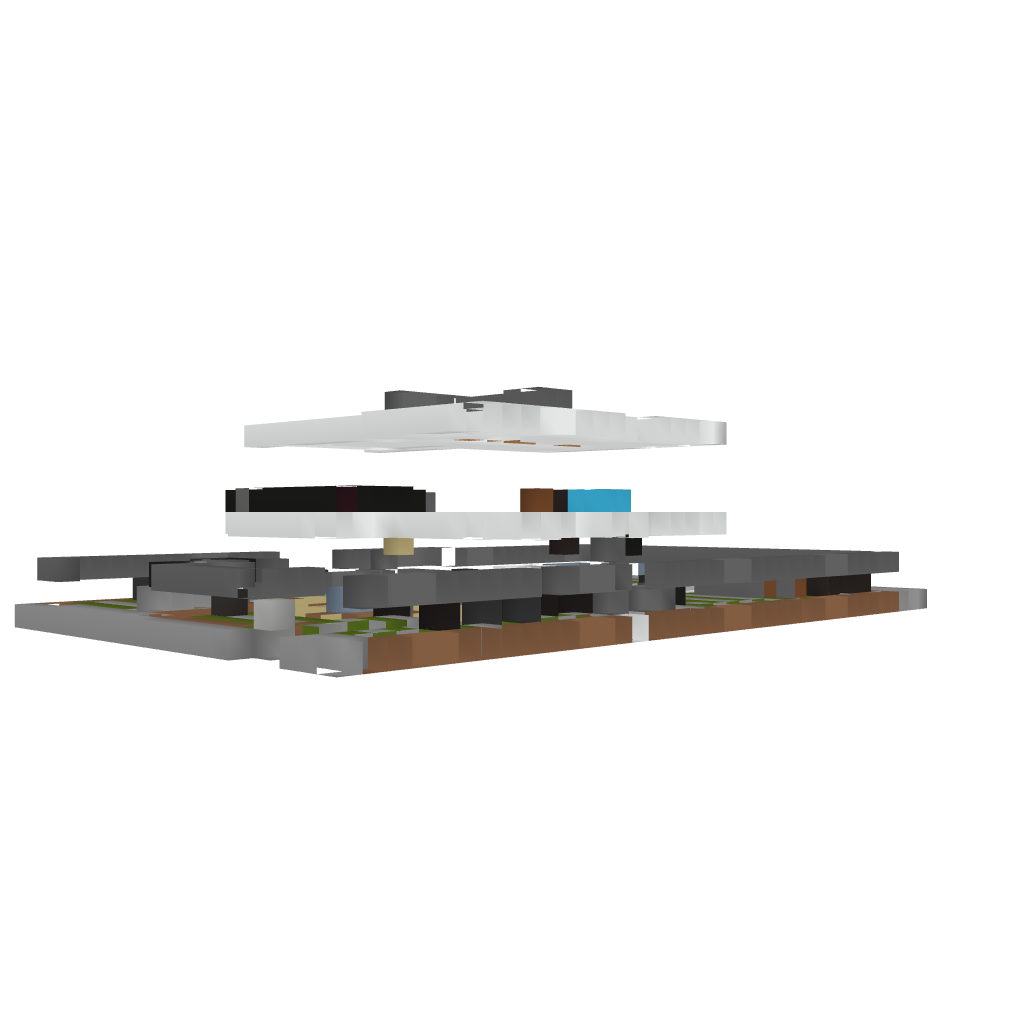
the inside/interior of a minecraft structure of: Modern House #1 (By Ecl1pse8) 1.7.2